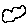
Label: cloud